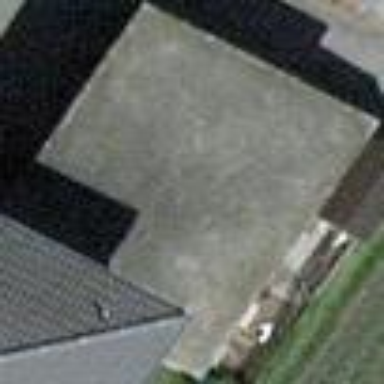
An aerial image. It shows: Garage.